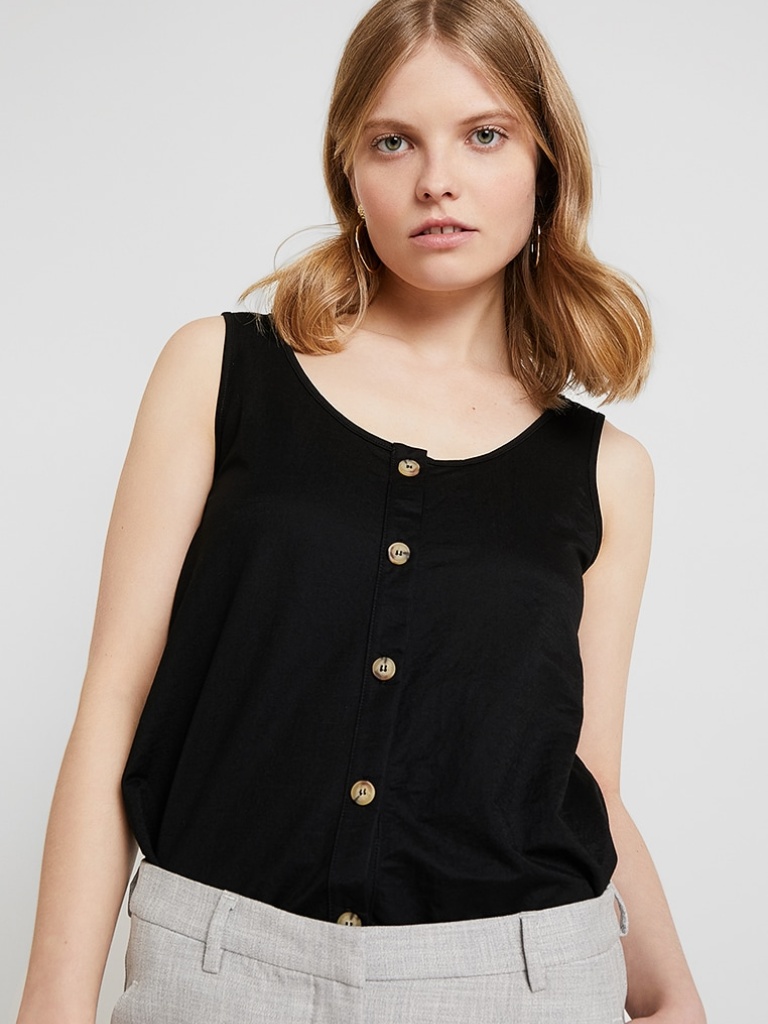
linen relaxed sleeveless hip length French Tucked scoop tank